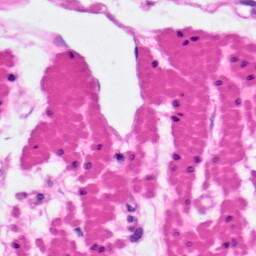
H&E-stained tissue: Pancreatic